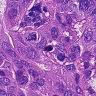
Metastatic tissue present: yes